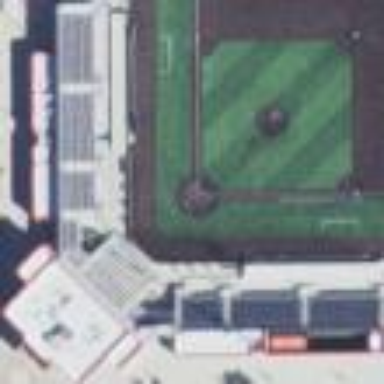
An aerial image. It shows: Stadium.